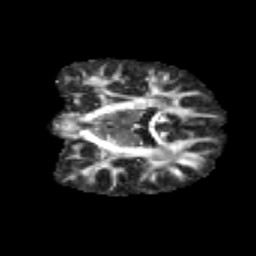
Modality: FA
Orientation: coronal
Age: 13
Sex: male
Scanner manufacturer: siemens
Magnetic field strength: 3 T
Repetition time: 3.8 s
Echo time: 0.07 s